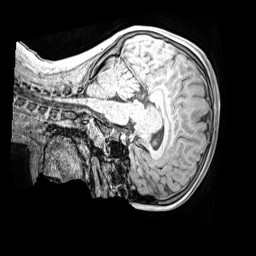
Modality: MP2RAGE
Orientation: sagittal
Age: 9
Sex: female
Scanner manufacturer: siemens
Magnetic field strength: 3 T
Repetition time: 4 s
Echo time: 0.00299 s